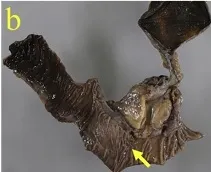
(e) Immunostaining revealed that the cells were positive for c-kit.
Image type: pathology (h&e)